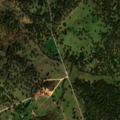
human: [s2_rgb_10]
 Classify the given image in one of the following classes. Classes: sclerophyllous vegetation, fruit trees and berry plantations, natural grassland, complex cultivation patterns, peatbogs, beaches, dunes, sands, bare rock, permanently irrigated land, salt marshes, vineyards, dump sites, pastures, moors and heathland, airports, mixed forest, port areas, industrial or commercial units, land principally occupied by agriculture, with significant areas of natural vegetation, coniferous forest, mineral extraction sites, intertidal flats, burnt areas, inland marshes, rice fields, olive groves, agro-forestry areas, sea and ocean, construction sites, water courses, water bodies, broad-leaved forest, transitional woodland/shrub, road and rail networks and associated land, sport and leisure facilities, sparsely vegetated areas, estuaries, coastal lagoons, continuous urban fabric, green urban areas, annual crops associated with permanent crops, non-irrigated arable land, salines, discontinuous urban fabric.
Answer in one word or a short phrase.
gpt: pastures, complex cultivation patterns, agro-forestry areas